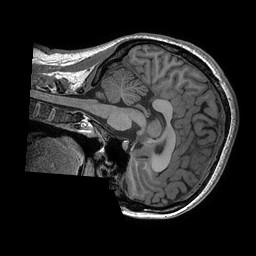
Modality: T1w
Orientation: sagittal
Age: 25
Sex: female
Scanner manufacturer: ge
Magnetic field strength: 3 T
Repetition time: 0.006652 s
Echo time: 0.002928 s